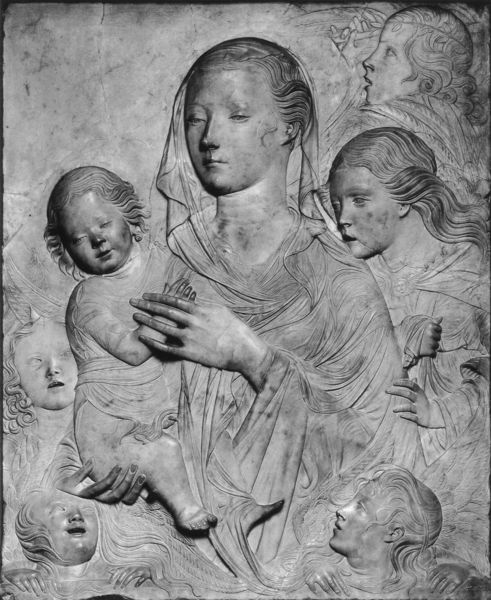
Titel: Madonna mit Kind und Engeln
Künstler: Agostino di Duccio
Institution: Florenz, Bargello
Schlagwörter: hand, frauen, frau, grau, köpfe, blick, tuch, arm, augen, blicke, falten, stein, hände, kirche, gewand, haare, kind, mutter, kinder, engel, relief, leere, baby, nasen, sprechen, kopftuch, glanz, lachen, christus, jesus, maria, putti, anna, rufen, frauenköpfe, lockn, maria dolorosa, christkindl